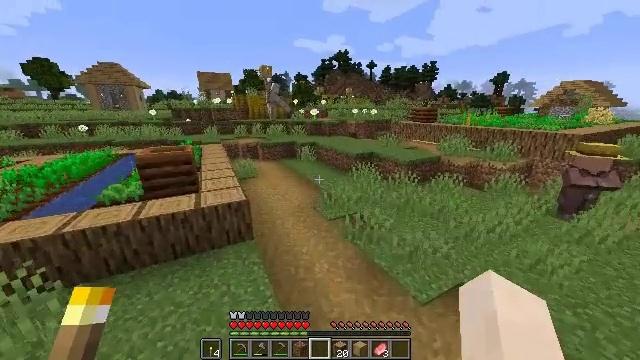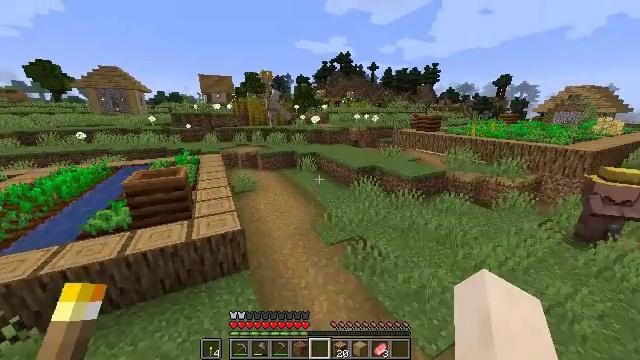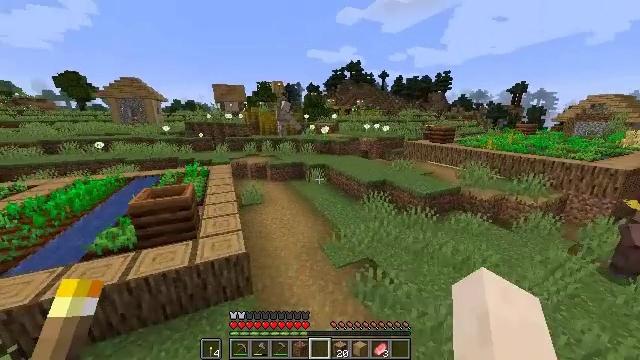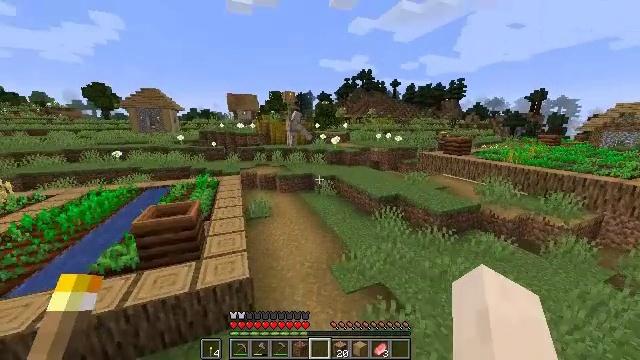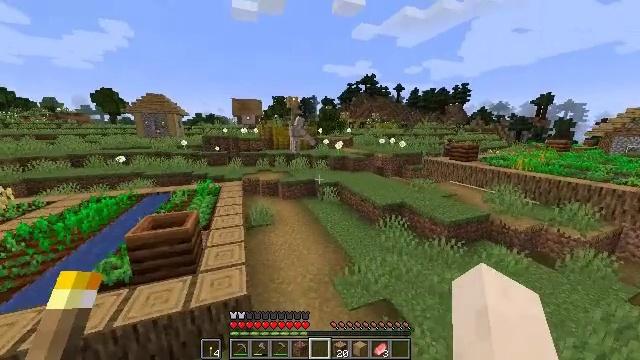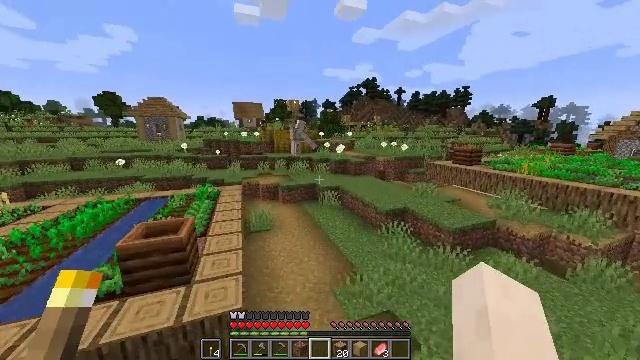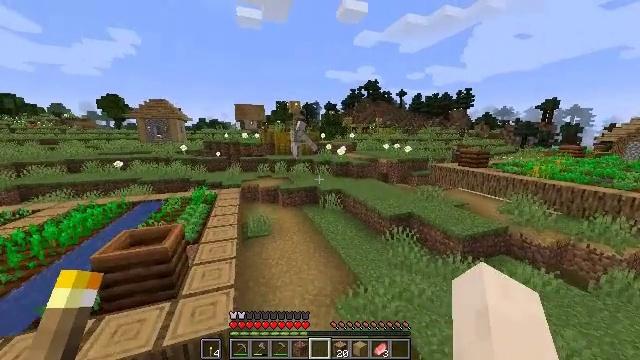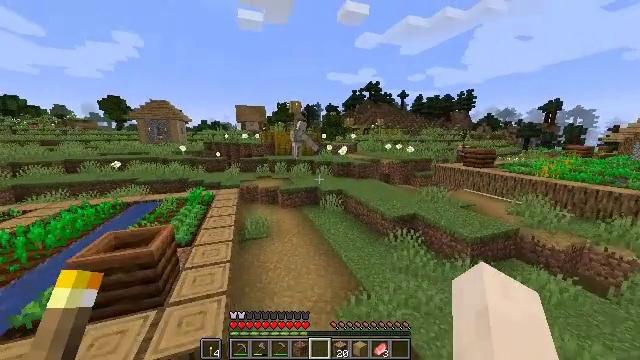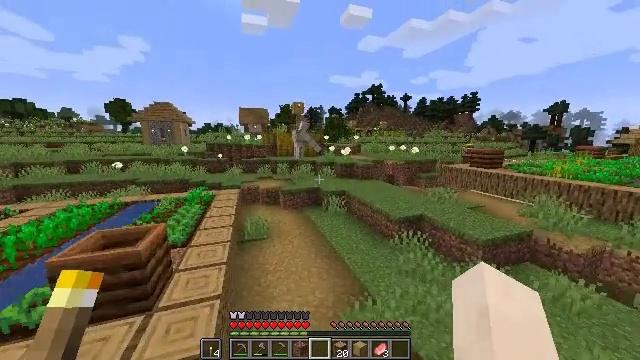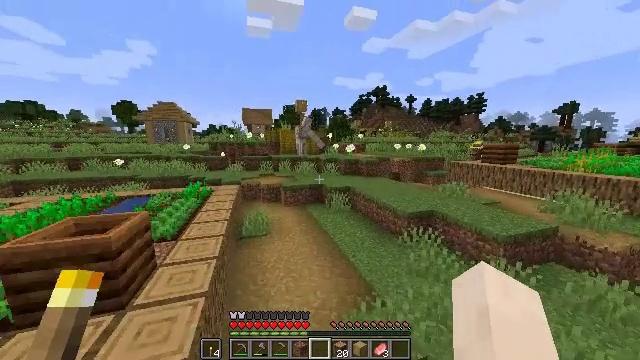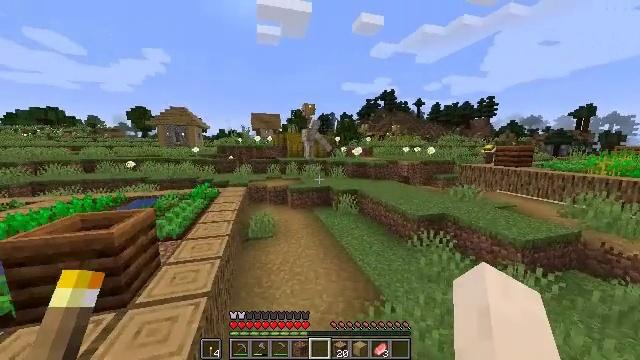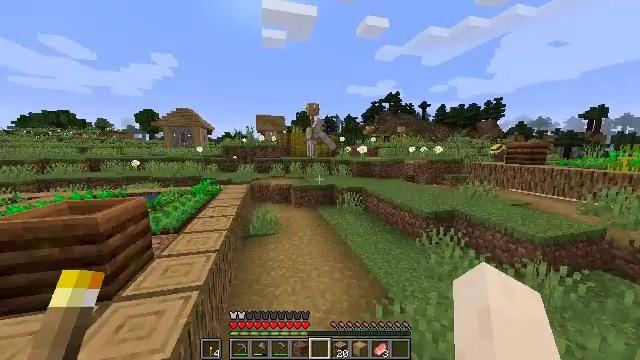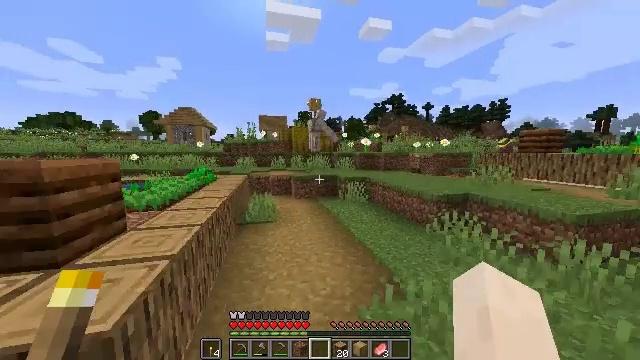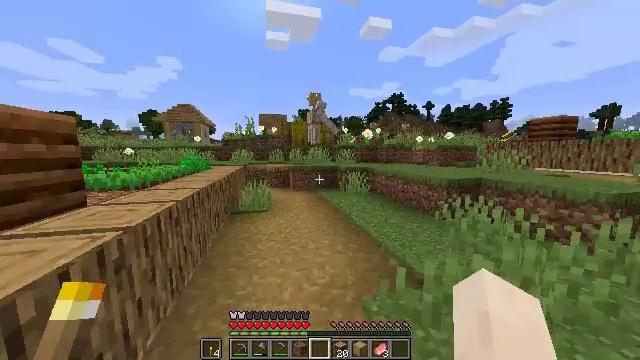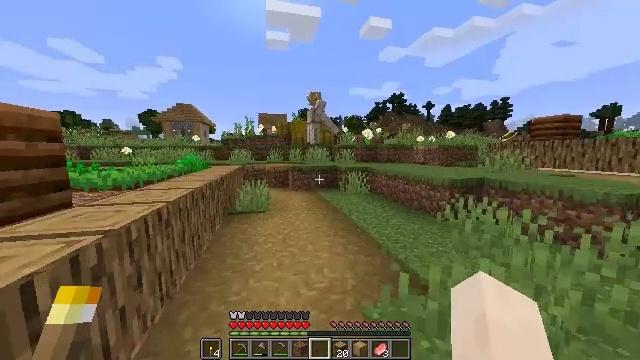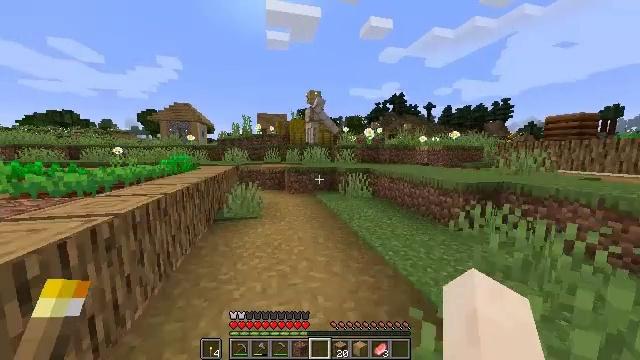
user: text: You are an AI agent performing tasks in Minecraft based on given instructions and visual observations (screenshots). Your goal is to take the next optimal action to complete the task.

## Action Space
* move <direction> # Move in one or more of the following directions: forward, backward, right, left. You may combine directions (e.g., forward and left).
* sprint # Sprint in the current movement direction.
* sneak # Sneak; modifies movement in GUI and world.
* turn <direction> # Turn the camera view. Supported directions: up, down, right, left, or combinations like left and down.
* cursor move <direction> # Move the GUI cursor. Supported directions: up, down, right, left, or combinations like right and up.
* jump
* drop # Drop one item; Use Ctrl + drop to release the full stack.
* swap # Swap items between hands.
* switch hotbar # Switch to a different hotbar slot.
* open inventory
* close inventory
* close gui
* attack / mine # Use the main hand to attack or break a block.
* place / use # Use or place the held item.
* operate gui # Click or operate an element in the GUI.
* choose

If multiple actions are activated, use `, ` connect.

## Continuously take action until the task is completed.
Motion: motion action
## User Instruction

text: Mine the stripped oak wood from a tree.
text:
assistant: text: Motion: move forward, sprint, jump
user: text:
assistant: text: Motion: move forward, sprint, turn left and up, jump
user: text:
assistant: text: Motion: move forward, sprint, turn left and up, jump
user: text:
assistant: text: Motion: move forward, sprint, turn up, jump
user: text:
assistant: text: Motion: move forward, sprint, jump
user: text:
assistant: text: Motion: move forward, sprint, jump
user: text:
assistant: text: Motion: move forward, sprint, jump
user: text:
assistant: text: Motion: move forward, sprint
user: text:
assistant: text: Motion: move forward, sprint, turn left
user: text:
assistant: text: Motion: move forward, sprint, turn left and up
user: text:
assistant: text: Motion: move forward, sprint, turn left
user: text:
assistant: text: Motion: move forward
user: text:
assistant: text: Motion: move forward
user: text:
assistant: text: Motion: move forward
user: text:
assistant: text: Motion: move forward
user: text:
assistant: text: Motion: move forward, turn up
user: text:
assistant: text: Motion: move forward
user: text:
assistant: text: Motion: move forward, switch to hotbar 2
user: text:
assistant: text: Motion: move forward, switch to hotbar 2
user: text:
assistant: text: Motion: move forward
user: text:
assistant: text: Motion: move forward
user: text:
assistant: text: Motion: move forward
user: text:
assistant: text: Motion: move forward
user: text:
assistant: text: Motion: move forward, turn up
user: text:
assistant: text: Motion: move forward, turn right
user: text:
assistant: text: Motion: move forward, sprint, turn right and up
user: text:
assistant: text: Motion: move forward, sprint, turn right and up
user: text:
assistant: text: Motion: move forward, sprint, turn right
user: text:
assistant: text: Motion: move forward, sprint
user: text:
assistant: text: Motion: move forward, sprint, turn right